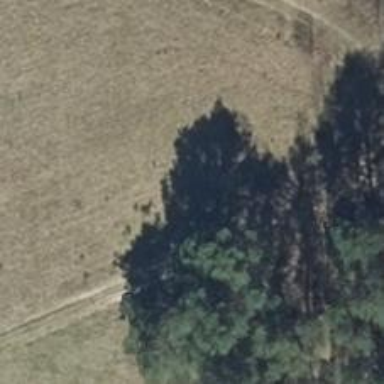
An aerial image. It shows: Grassy track road with grade 4 track type.